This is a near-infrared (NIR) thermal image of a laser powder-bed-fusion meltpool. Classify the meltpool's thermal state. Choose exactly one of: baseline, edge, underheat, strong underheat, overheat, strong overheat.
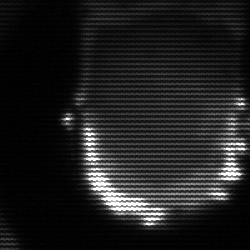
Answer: baseline